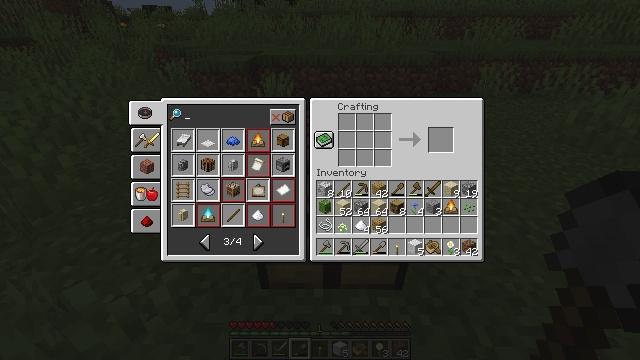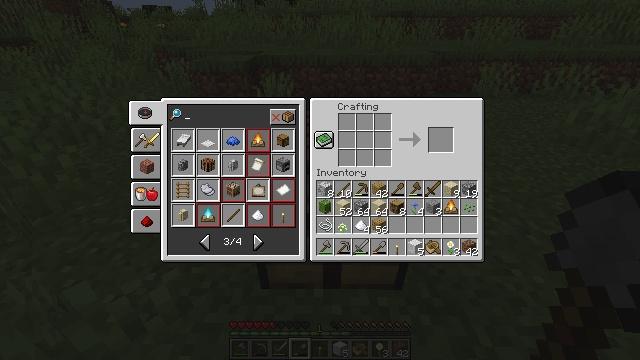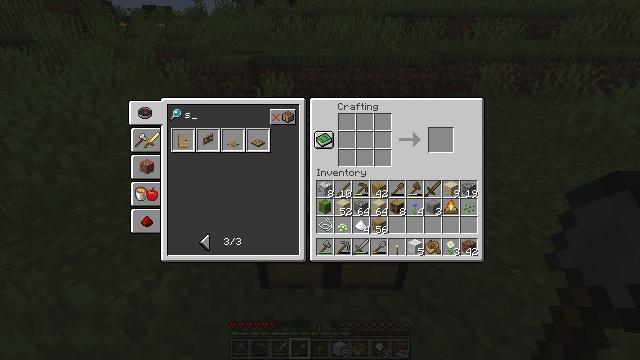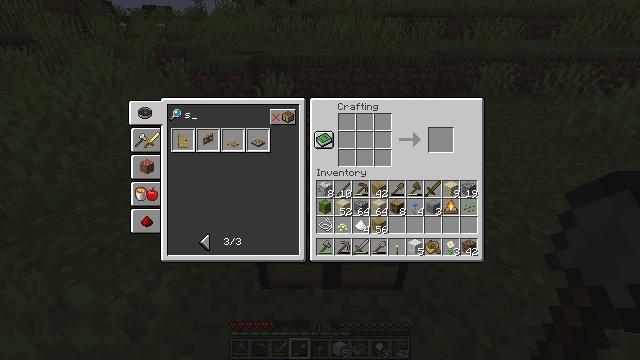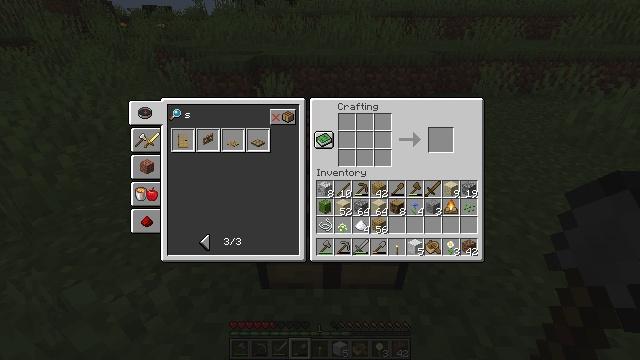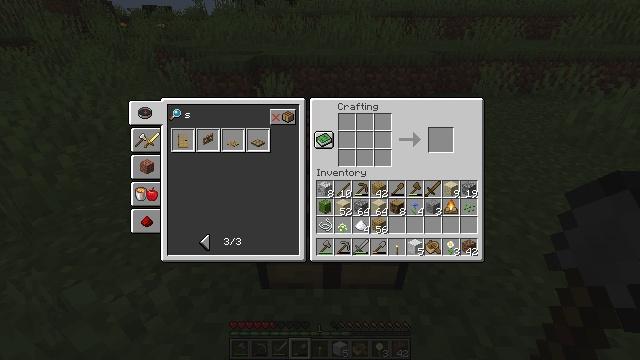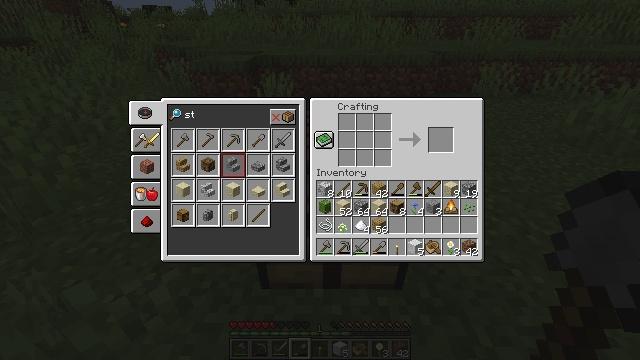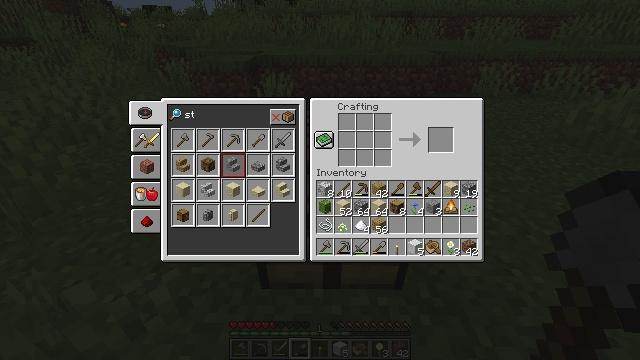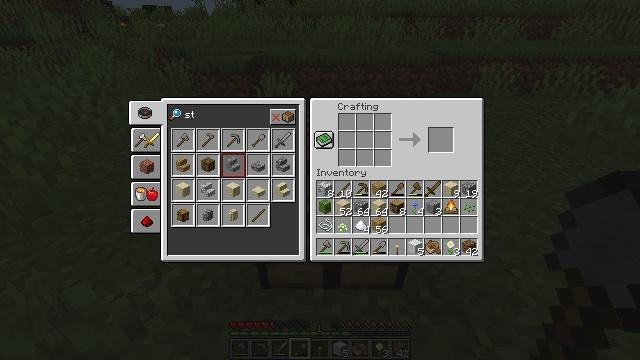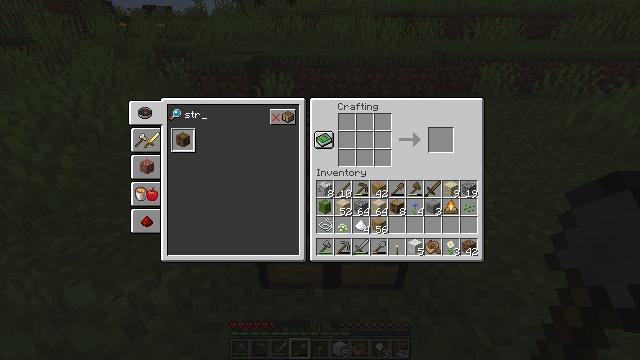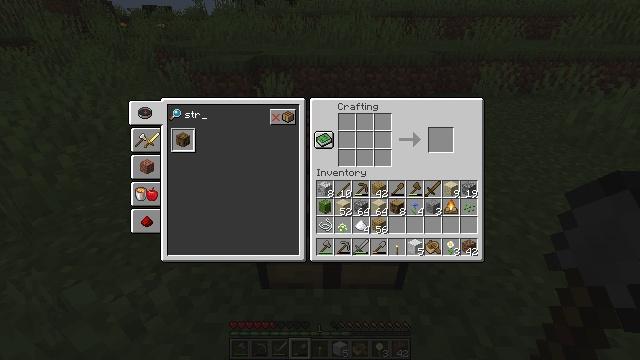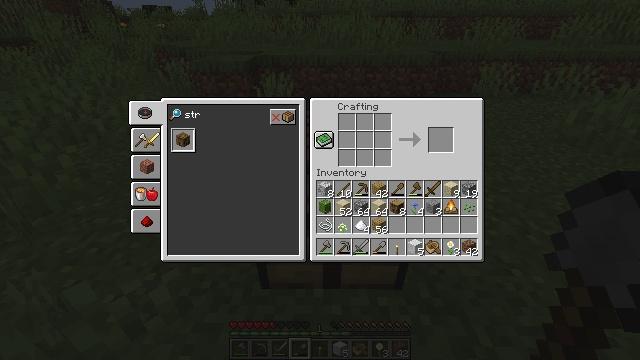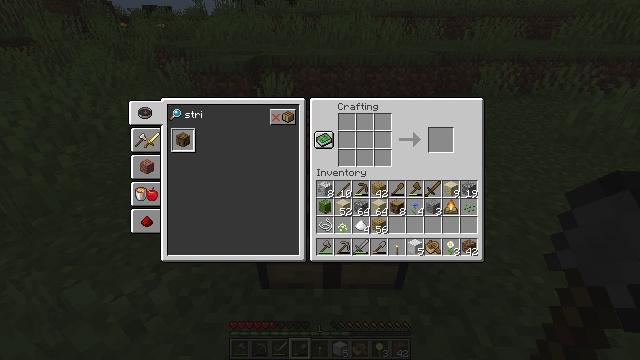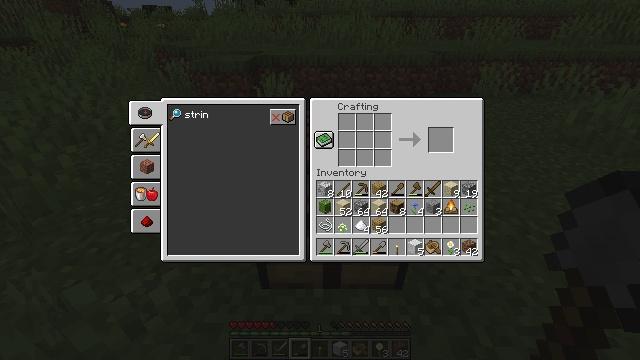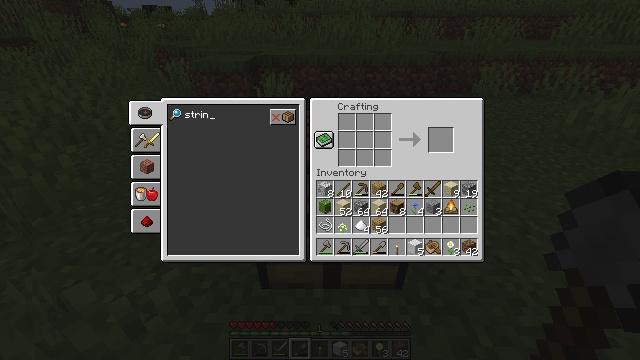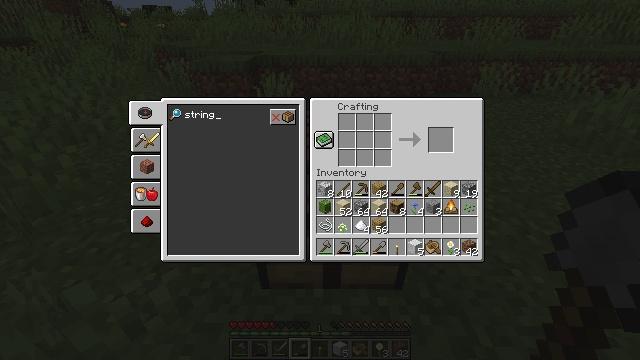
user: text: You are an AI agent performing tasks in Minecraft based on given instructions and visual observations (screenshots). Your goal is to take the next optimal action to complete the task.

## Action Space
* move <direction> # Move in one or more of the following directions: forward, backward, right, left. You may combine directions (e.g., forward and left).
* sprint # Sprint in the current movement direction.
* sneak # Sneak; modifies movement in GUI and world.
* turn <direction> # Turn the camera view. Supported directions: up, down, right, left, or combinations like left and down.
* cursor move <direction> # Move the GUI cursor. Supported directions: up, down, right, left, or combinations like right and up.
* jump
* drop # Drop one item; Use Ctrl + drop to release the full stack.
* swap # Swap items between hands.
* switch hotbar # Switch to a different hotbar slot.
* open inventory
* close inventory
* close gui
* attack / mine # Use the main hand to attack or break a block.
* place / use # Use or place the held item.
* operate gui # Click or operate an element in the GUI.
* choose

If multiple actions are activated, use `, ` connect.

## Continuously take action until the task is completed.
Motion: motion action
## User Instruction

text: Drop some sugar.
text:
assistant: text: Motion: no_op
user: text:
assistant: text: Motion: no_op
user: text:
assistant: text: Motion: move back
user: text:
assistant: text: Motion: move back
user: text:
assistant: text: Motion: move back
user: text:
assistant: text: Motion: move back
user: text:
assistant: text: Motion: move back
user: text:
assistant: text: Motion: no_op
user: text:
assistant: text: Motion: no_op
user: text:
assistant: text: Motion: no_op
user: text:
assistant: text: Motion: no_op
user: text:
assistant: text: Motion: no_op
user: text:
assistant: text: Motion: no_op
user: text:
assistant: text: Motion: no_op
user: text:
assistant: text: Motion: no_op
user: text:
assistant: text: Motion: no_op
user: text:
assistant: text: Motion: no_op
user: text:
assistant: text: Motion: no_op
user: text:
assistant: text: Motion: no_op
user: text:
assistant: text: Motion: no_op
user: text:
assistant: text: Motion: no_op
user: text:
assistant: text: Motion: no_op
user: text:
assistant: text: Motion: no_op
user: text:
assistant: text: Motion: no_op
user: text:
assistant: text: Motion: no_op
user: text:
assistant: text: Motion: no_op
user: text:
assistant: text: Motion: no_op
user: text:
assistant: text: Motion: no_op
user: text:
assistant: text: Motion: no_op
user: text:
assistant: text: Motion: no_op